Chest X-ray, AP view. Patient: 44 years old, sex M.
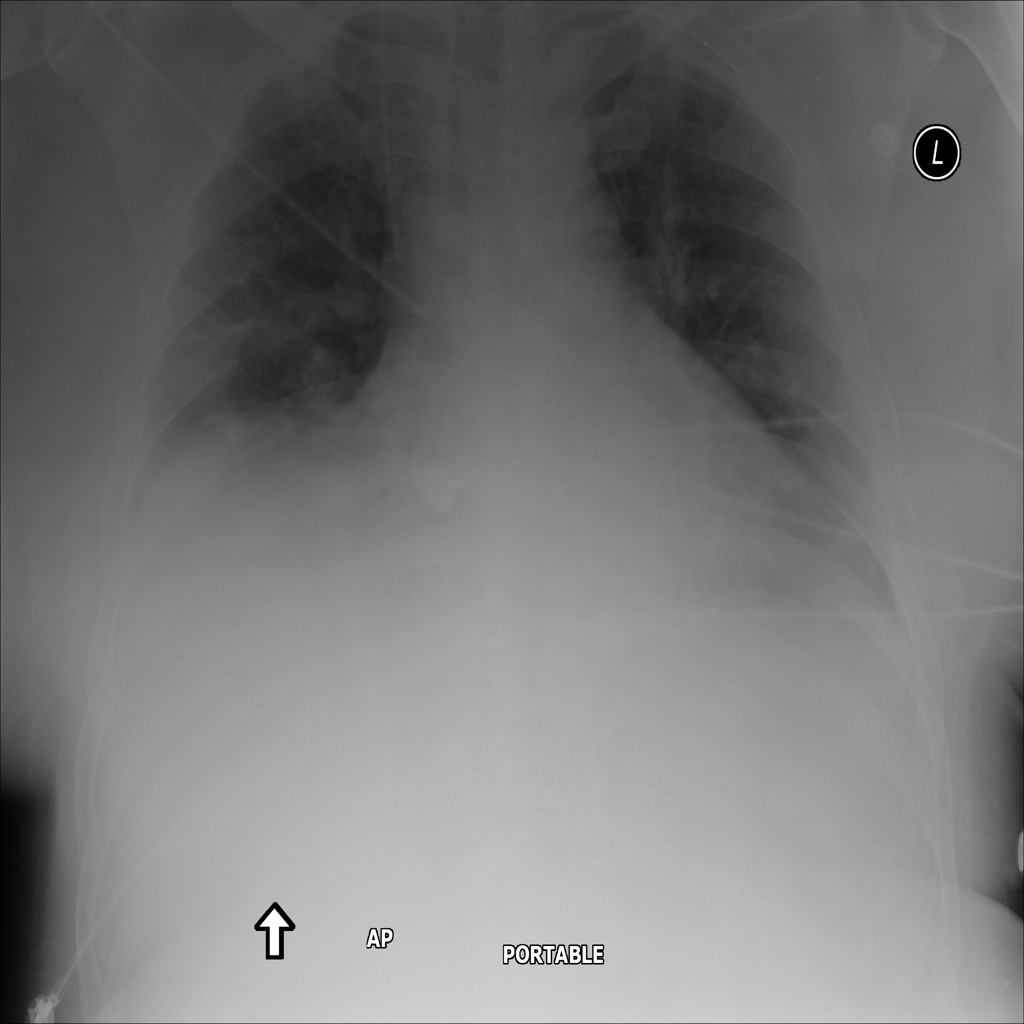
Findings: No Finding